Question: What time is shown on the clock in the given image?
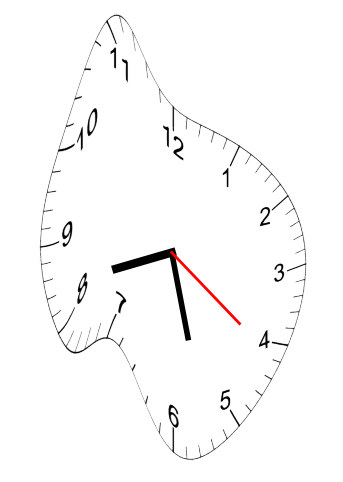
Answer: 08:27:21